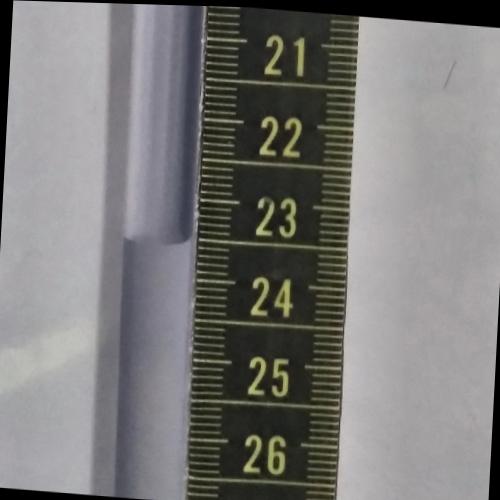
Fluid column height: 23.6 cm